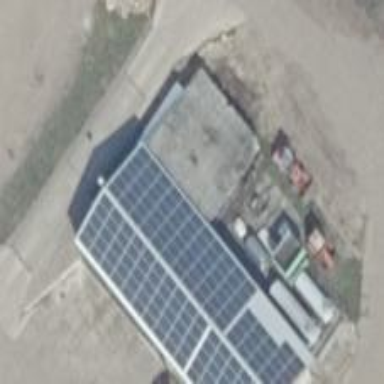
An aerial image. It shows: Building equipped with small solar photovoltaic panel for generating electricity.